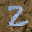
Label: 2